Brain MRI, t1w sequence, axial 2D slice.
Patient: age 34, sex F, weight 90 kg, height 1.9 m
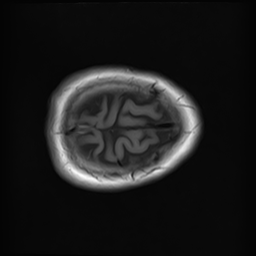